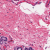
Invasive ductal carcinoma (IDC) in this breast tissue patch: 0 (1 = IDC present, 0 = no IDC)